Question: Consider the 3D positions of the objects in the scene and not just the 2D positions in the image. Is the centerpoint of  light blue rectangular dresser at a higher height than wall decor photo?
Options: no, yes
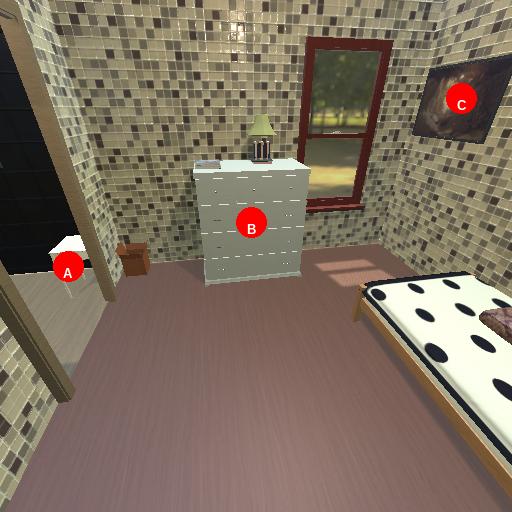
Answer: no